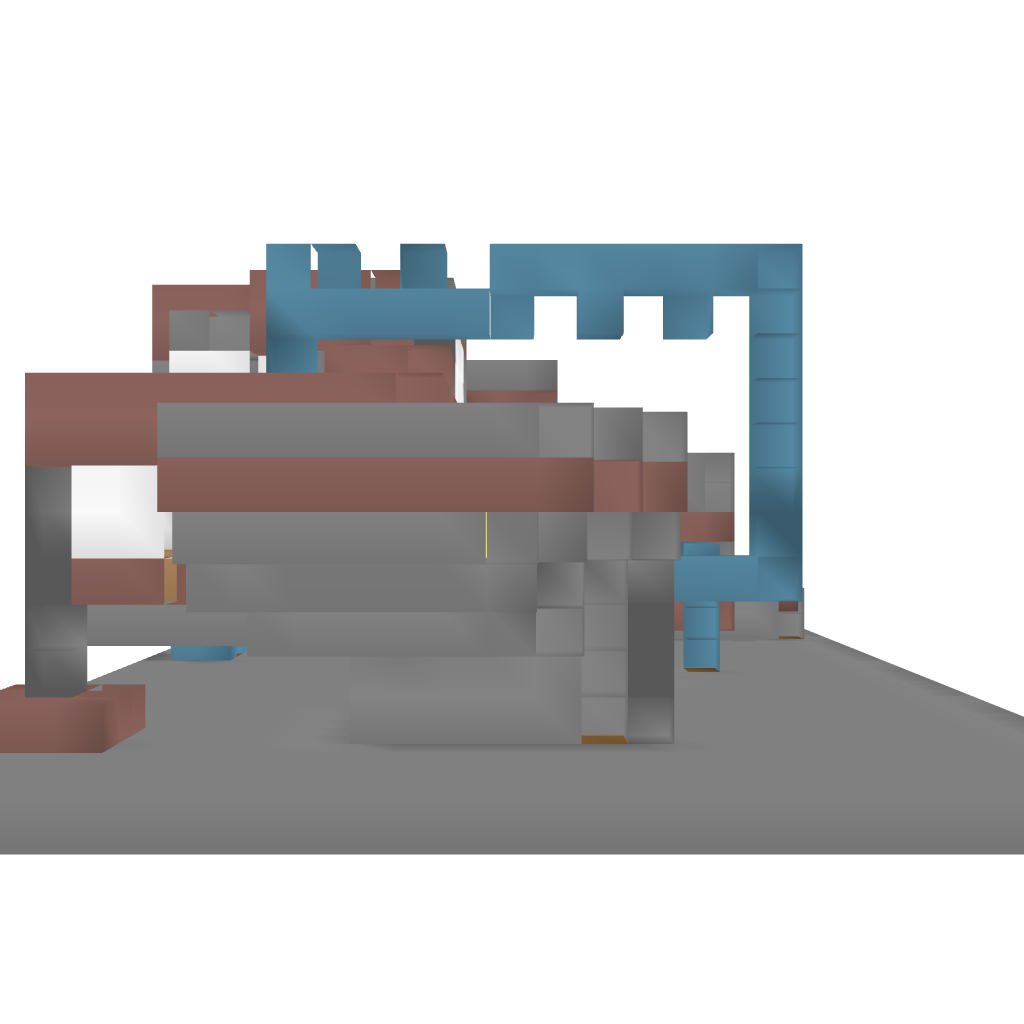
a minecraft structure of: Saxum Lignum bad low quality